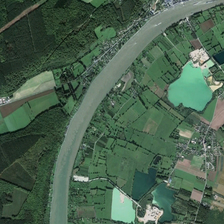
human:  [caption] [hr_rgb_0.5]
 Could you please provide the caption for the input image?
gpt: many pieces of farmlands are in two sides of a curved green river .

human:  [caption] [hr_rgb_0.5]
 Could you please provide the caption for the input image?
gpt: many pieces of farmlands are in two sides of a curved green river .

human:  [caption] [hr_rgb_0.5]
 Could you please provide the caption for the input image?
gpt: many pieces of farmlands are in two sides of a curved green river .

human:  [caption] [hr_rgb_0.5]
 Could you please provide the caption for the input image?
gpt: many pieces of farmlands are in two sides of a curved green river .

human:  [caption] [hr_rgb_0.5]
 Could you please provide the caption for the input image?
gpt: many pieces of farmlands are in two sides of a curved green river .